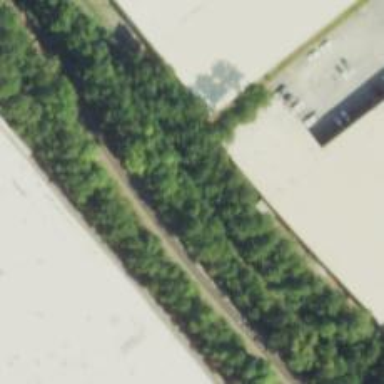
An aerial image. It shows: Disused railway spur line.